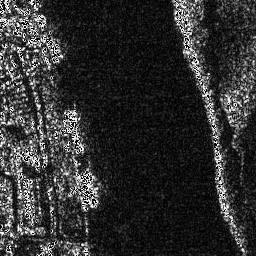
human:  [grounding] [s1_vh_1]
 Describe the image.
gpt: In the satellite image, there is  <ref>1 medium ship </ref> <box>[[25, 40, 32, 59, 0]]</box> located at left.